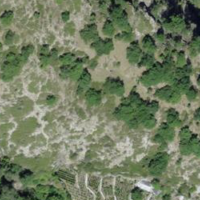
EUNIS habitat code: 44
Species observed at this site:
Leptoglossus occidentalis
Geranium pyrenaicum
Arabidopsis thaliana
Hipparchia statilinus
Berberis vulgaris
Erigeron canadensis
Carpocoris purpureipennis
Saponaria ocymoides
Vanessa atalanta
Portulaca oleracea
Lygaeus equestris
Prunus mahaleb
Calliptamus italicus
Erebia ligea
Lactuca perennis
Centaurea scabiosa
Carduus nutans
Melanargia galathea
Parnassius apollo